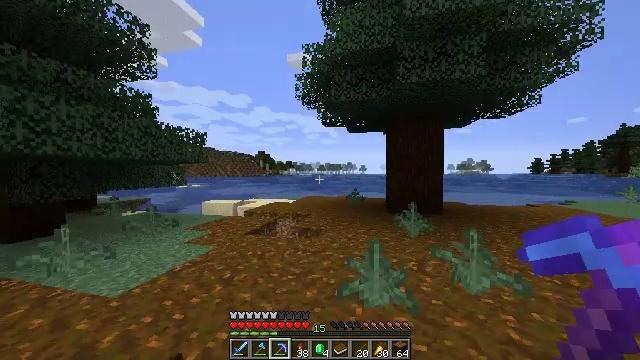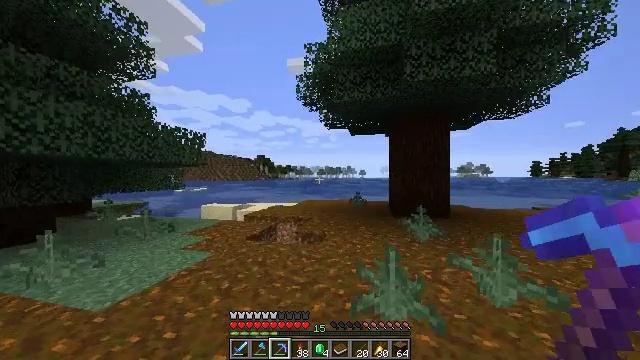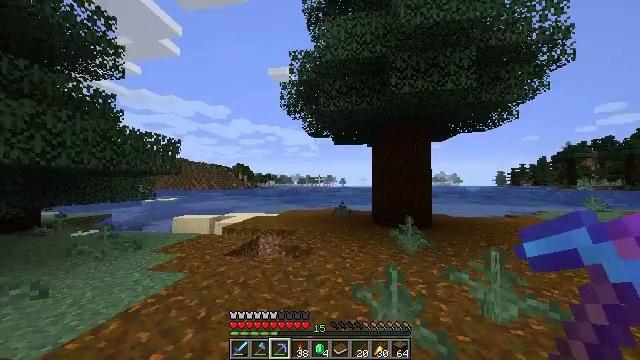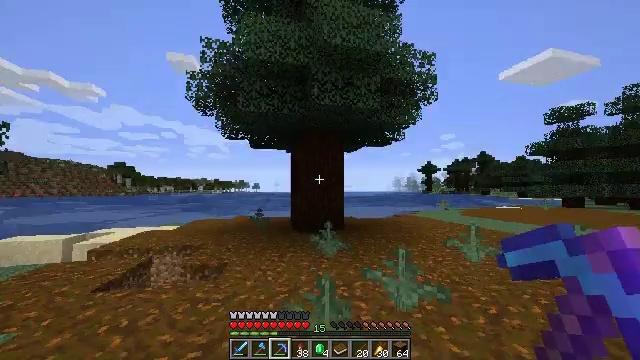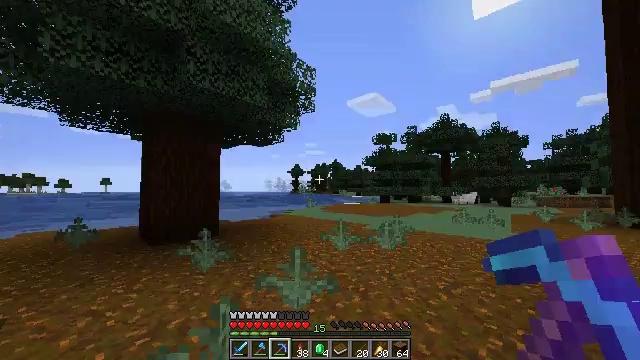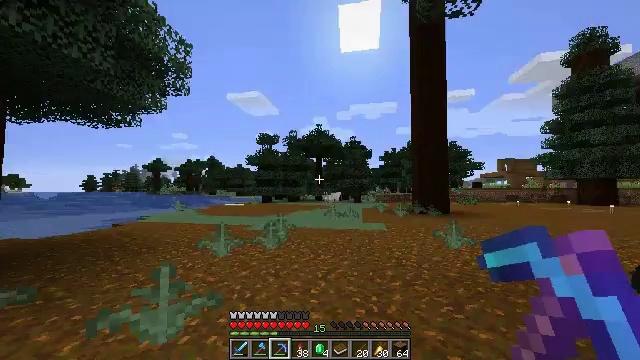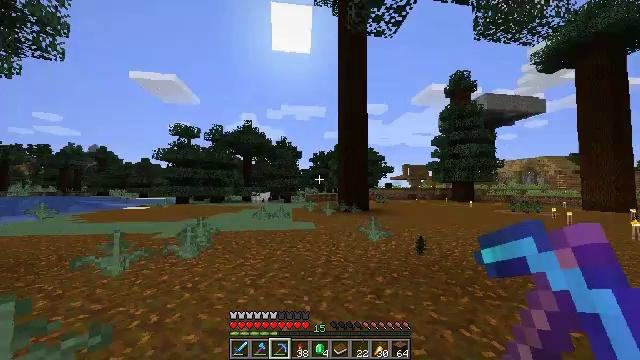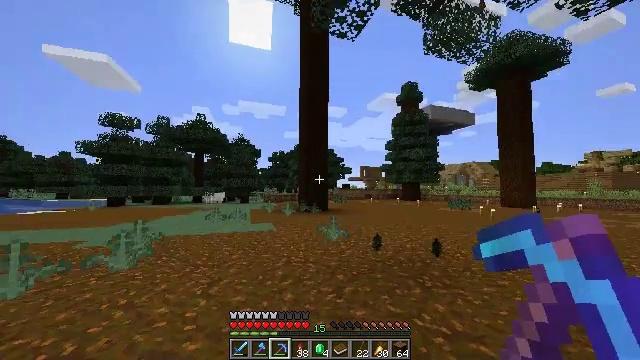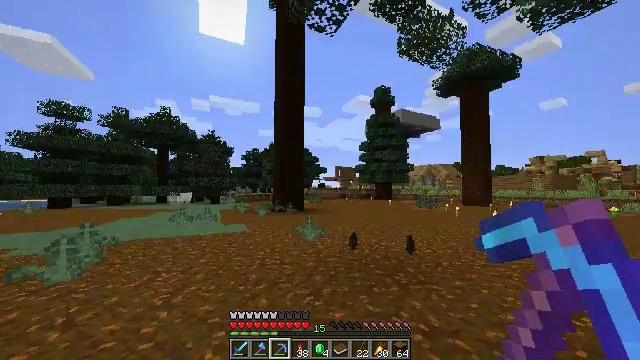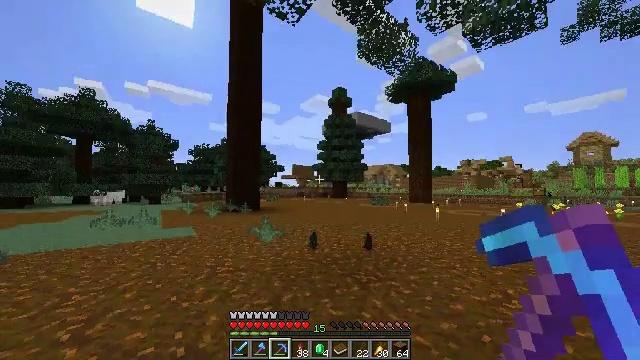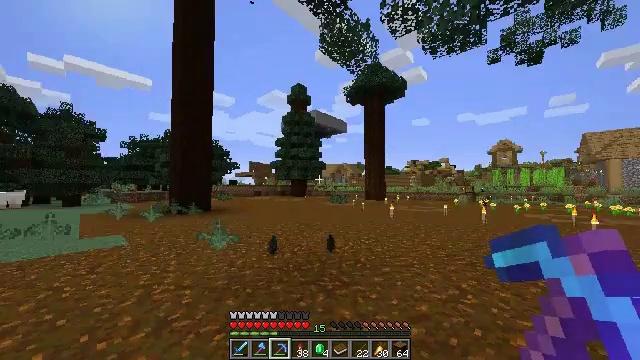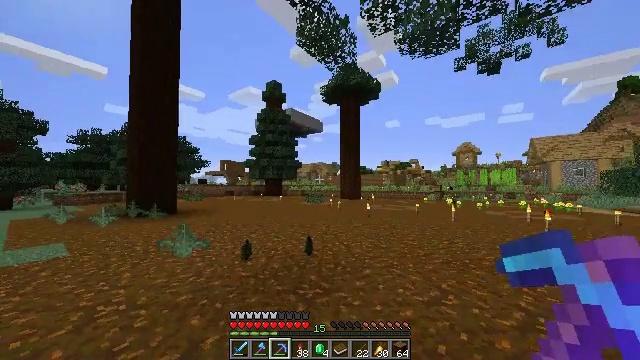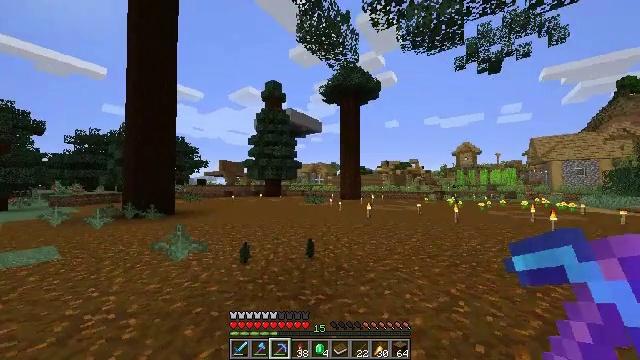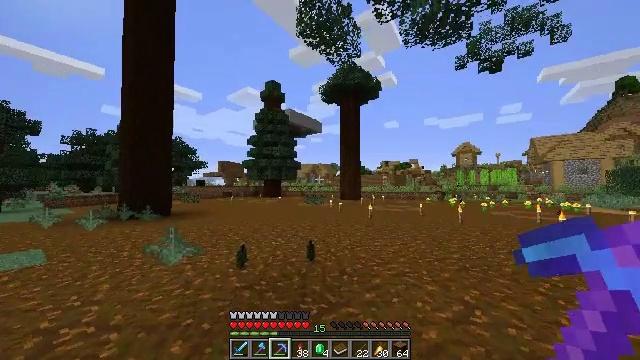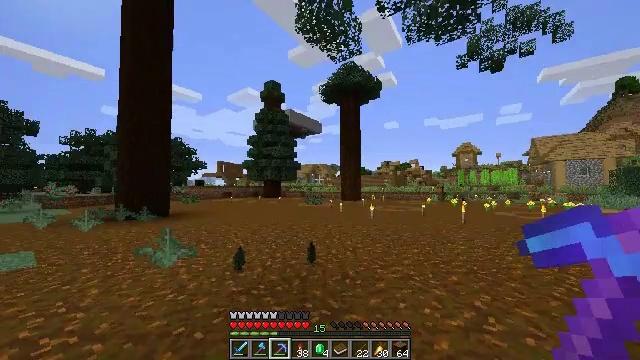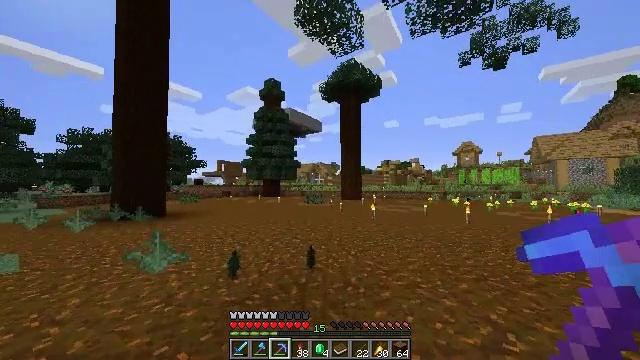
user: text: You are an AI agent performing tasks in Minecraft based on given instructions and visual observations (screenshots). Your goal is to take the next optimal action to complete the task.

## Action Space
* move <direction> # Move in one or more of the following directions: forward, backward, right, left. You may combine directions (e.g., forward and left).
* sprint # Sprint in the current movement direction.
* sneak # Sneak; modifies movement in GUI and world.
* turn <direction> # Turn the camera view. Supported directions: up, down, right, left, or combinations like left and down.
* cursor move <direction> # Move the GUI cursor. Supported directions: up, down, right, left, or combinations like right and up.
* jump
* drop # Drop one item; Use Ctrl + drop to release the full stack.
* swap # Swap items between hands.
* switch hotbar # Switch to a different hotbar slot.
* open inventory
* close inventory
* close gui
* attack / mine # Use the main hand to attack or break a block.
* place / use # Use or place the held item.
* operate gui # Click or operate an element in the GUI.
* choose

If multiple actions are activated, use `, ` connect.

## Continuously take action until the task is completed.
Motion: motion action
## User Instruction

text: Collect spruce leaves for landscaping.
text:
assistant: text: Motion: move forward and move left, sprint
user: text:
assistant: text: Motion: move forward and move left, sprint, turn right and up
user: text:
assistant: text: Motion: move forward and move left, sprint, turn right and up
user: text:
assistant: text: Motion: move forward and move left, sprint, turn right
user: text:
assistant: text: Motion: move forward, sprint, turn right
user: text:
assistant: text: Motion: move forward, sprint, turn right
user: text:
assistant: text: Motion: move forward, sprint, turn right
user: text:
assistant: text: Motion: move forward, sprint, turn right
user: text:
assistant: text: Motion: move forward, sprint, turn right
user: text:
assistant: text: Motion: move forward, sprint, turn right
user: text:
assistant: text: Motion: move forward, sprint, turn right
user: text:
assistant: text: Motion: move forward, sprint
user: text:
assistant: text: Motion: move forward, sprint
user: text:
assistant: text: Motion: move forward, sprint
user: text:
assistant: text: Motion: move forward, sprint, jump
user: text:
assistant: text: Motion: move forward, sprint, jump
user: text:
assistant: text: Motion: move forward, sprint, jump
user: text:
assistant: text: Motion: move forward, sprint, jump
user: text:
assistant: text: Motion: move forward, sprint, jump
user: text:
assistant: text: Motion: move forward, sprint, jump
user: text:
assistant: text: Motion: move forward, sprint
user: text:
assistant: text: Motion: move forward, sprint, turn left
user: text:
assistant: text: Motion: move forward, sprint, turn left
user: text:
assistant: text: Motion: move forward, sprint, turn left
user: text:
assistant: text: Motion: move forward, sprint, turn left
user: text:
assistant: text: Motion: move forward, sprint, turn left
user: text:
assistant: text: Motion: move forward, sprint
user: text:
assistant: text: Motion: move forward, sprint
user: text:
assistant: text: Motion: move forward, sprint
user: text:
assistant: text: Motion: move forward, sprint